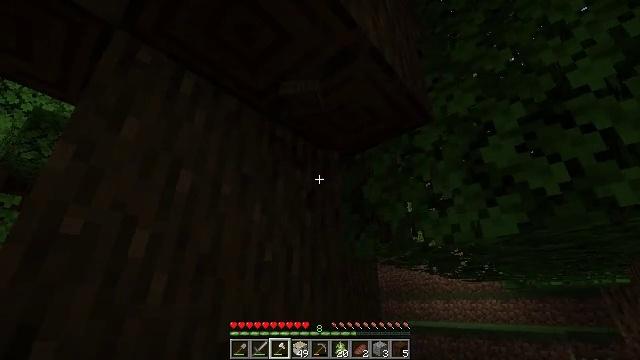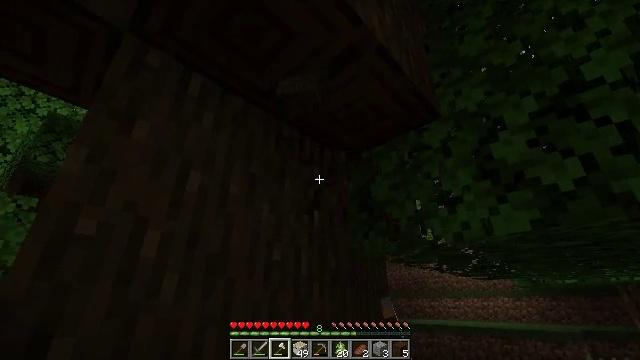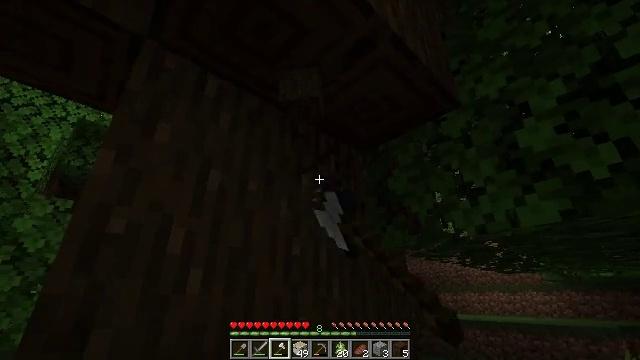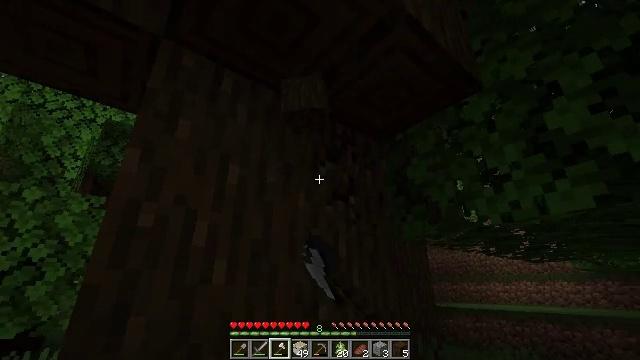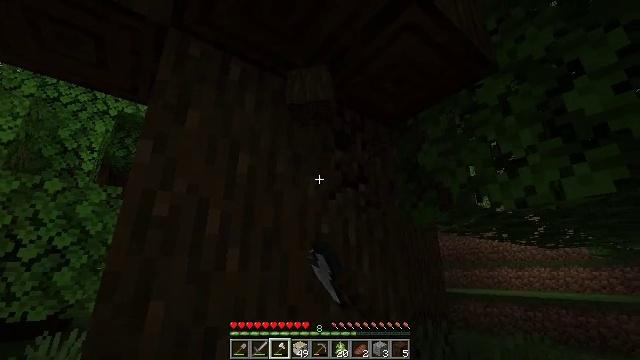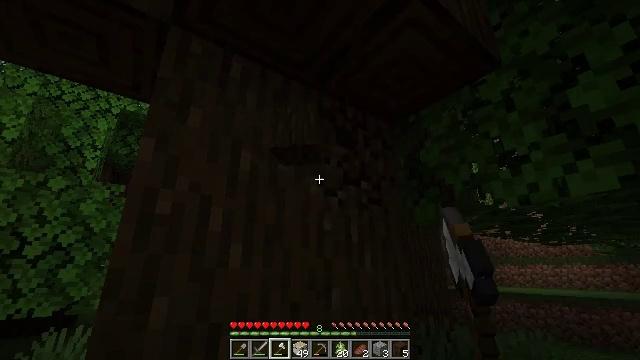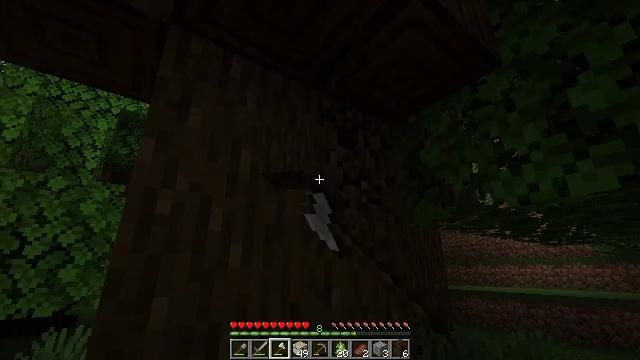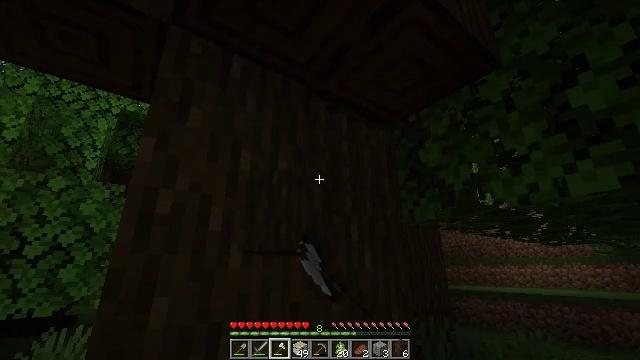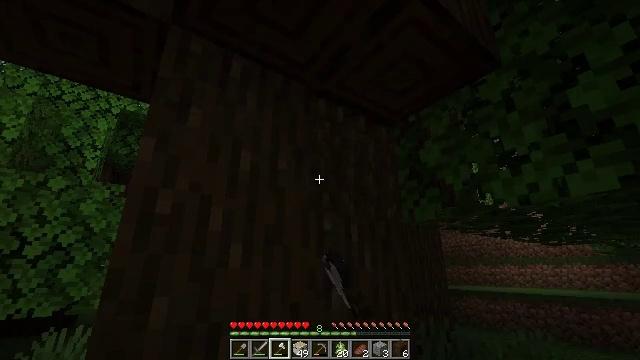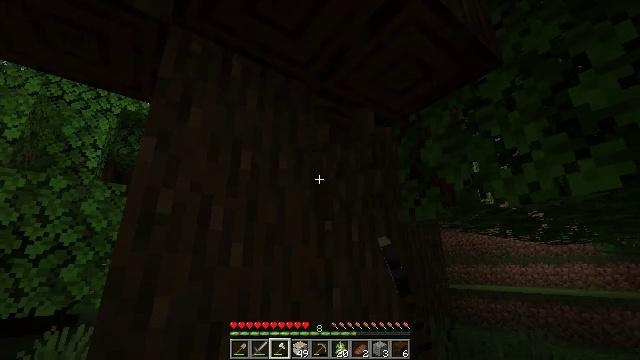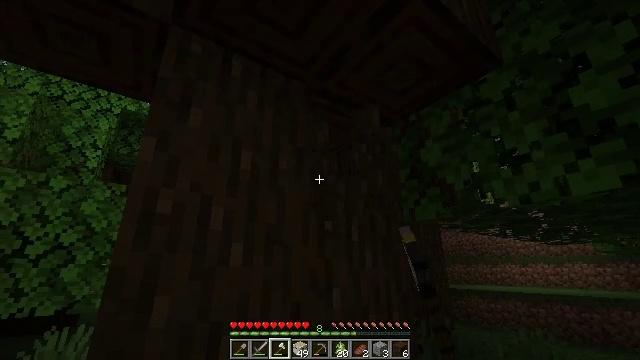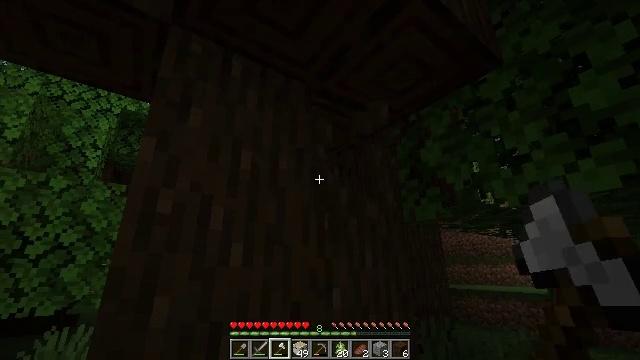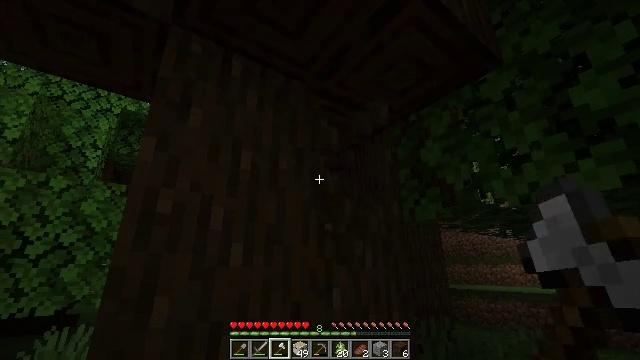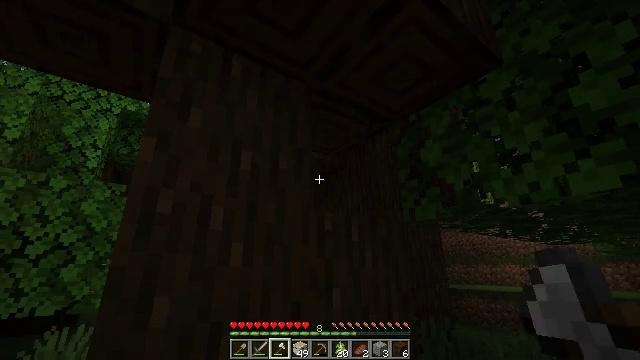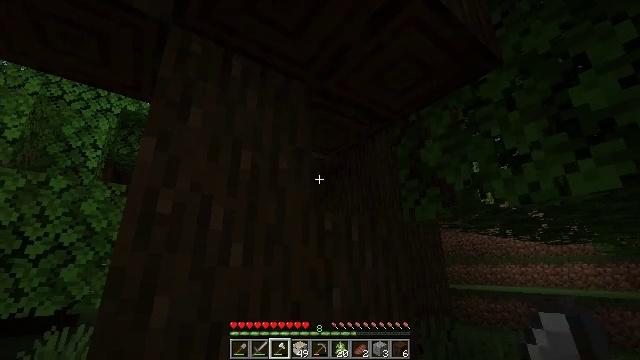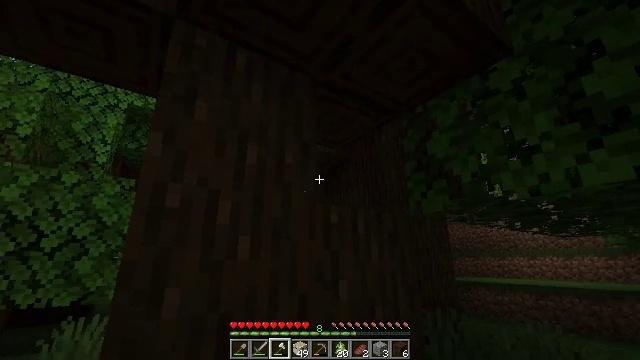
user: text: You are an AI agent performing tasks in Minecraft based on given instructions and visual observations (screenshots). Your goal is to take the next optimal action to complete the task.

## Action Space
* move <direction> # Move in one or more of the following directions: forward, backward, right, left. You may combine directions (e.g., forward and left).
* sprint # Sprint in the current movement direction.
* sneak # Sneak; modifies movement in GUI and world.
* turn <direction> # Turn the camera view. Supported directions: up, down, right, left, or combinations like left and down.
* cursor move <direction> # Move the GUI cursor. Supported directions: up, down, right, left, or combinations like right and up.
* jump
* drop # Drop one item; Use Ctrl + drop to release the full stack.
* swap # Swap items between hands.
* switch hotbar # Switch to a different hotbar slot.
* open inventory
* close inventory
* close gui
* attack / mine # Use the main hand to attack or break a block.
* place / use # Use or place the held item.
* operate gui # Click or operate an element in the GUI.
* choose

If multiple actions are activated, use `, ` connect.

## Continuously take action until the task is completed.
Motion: motion action
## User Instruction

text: Chop down the dark oak log.
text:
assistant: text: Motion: turn left, attack / mine
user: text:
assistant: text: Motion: turn left and down, attack / mine
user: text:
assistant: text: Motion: turn left and down, attack / mine
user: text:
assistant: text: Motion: turn left and down, attack / mine
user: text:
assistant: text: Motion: attack / mine
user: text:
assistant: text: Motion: attack / mine
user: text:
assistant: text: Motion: attack / mine
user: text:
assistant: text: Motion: attack / mine
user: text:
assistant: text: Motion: attack / mine
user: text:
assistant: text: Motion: attack / mine
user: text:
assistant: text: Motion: attack / mine
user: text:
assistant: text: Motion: attack / mine
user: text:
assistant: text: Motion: attack / mine
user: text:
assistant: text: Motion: attack / mine
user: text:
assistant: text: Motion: turn left and down, attack / mine
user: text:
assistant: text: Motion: turn left and down, attack / mine
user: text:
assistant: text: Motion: turn left and down, attack / mine
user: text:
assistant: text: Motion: attack / mine
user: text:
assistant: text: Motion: attack / mine
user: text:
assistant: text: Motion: attack / mine
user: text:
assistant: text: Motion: attack / mine
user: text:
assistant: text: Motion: attack / mine
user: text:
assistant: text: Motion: attack / mine
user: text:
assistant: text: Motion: attack / mine
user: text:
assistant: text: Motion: attack / mine
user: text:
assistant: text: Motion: attack / mine
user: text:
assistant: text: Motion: attack / mine
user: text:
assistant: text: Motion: attack / mine
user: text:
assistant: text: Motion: attack / mine
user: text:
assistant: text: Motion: attack / mine